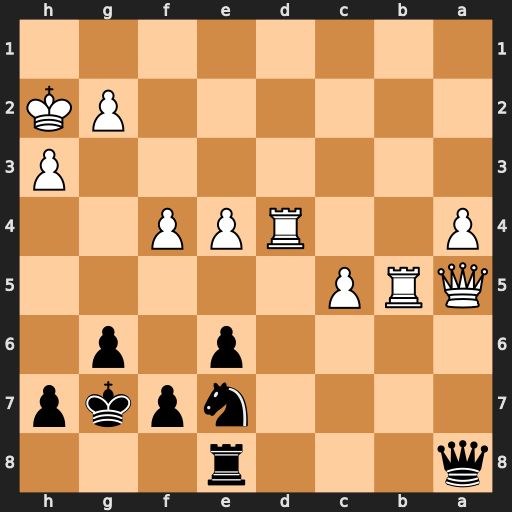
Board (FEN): q3r3/4npkp/4p1p1/QRP5/P2RPP2/7P/6PK/8
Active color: b
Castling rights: -
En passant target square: -
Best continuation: Qxa5 Rxa5 Nc6